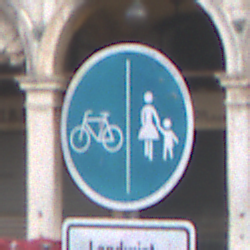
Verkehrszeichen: GetrennterRadUndGehwegRadwegLinks
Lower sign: BesondereFahrzeugeUndTransportgueter6
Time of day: SunriseSunset
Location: Outdoor (Urban)
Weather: PartlyCloudy
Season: NotSpecified
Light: Natural